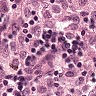
Metastatic tissue present: no